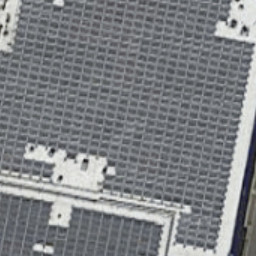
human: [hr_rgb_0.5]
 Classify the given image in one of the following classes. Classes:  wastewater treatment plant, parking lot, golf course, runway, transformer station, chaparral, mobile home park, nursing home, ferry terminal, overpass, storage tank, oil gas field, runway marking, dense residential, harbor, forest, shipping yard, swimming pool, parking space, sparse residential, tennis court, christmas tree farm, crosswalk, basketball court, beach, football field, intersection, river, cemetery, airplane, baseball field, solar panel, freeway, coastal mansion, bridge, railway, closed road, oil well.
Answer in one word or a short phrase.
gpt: solar panel